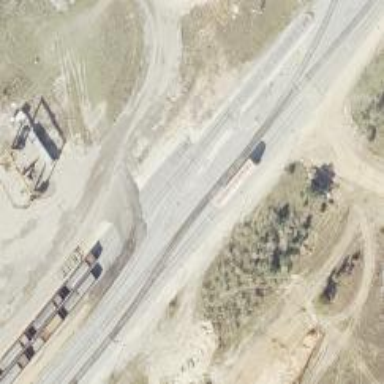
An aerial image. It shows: Railway yard.